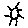
Label: sun